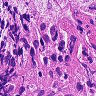
Metastatic tissue present: no